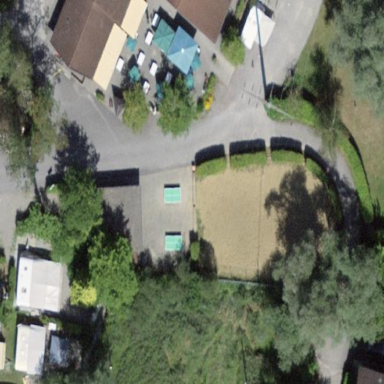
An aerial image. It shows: Playground area with paving stones surface.